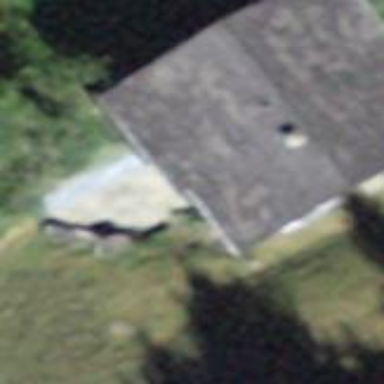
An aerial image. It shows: Building with gabled roof oriented across its structure.